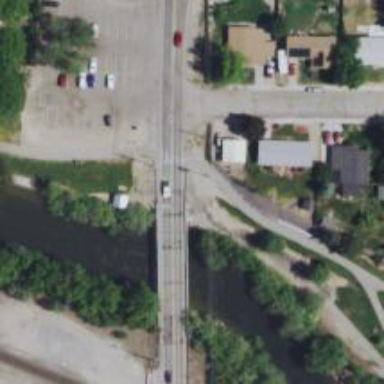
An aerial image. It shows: Tertiary road on bridge with asphalt surface.